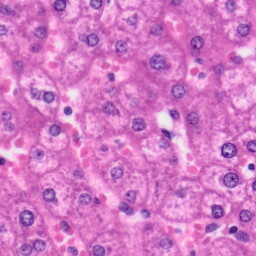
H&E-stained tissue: Liver